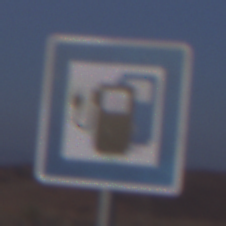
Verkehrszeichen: LadestationFuerElektrofahrzeuge
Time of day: SunriseSunset
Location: Outdoor (Nature)
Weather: Clear
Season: NotSpecified
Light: Natural